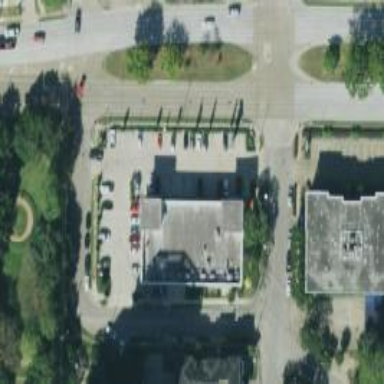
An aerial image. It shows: Parking space.